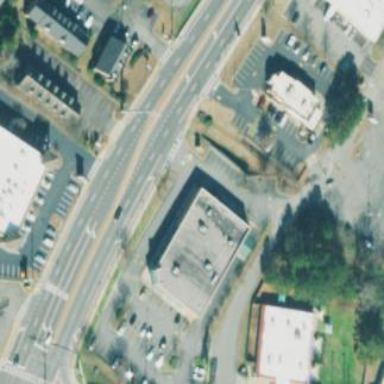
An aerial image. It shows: Retail building.